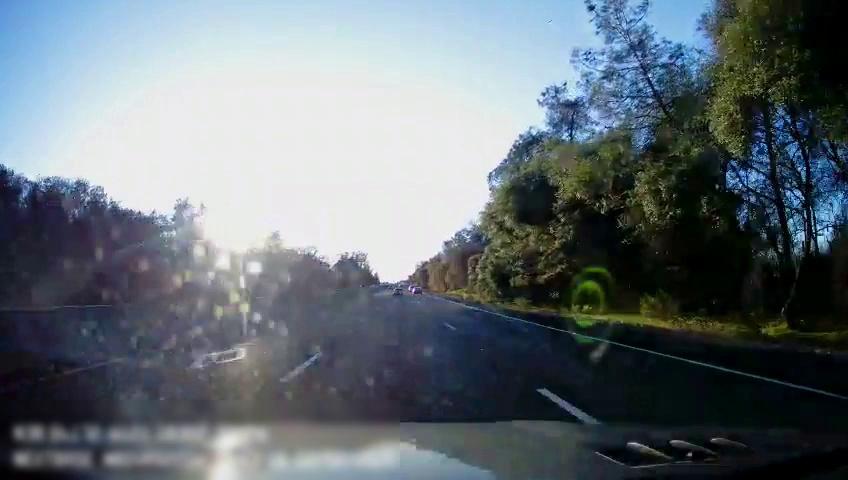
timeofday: Day
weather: Cloudy
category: Drivable Space
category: Vehicles | Car
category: Vehicles | Car
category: Lanes | Alternate Lane
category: Lanes | Current Lane
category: Lanes | Current Lane
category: Lanes | Alternate Lane